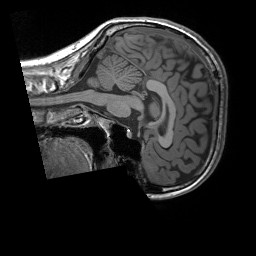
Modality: T1w
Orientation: sagittal
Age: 23
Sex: female
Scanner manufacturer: siemens
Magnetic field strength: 3 T
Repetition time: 1.9 s
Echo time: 0.00252 s